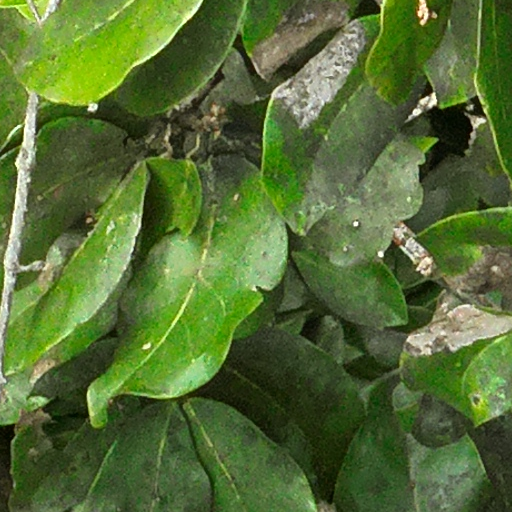
Species: Prioria copaifera
GBIF accepted scientific name: Prioria copaifera
Crown area (m\u00b2): 284.969